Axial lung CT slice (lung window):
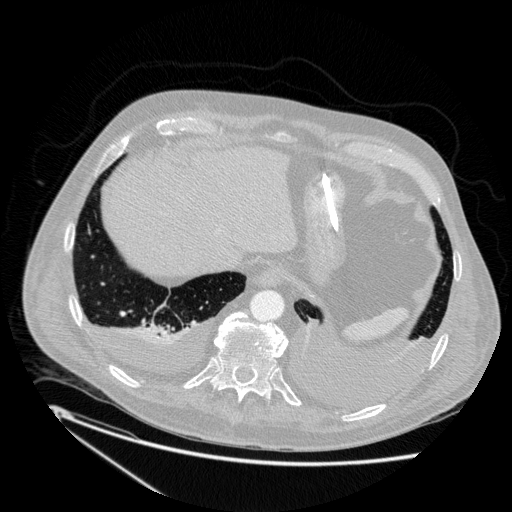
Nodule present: no